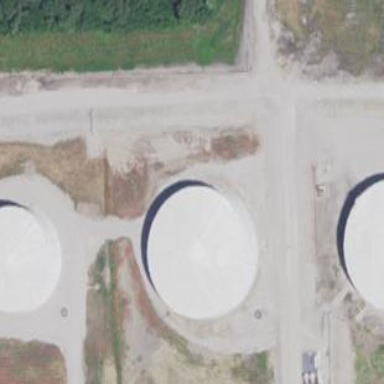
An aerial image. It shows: Storage tank which is man-made.